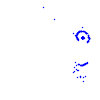
Particle: kaon